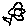
Label: flower